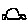
Label: car